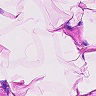
Metastatic tissue present: no